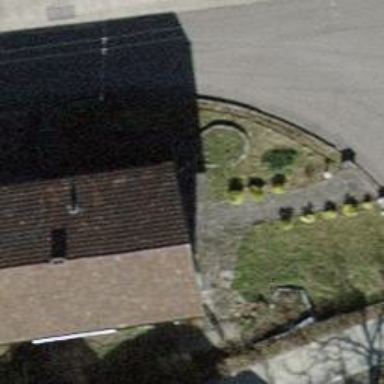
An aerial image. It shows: Outdoor public bookcase is available.